Interaction volume radius: 10 \u00c5
Interaction volume height: 15 \u00c5
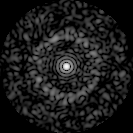
Disorder parameter: 0.8404